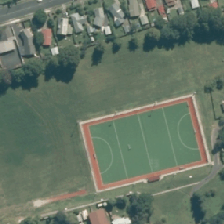
Land cover: urban_parkland